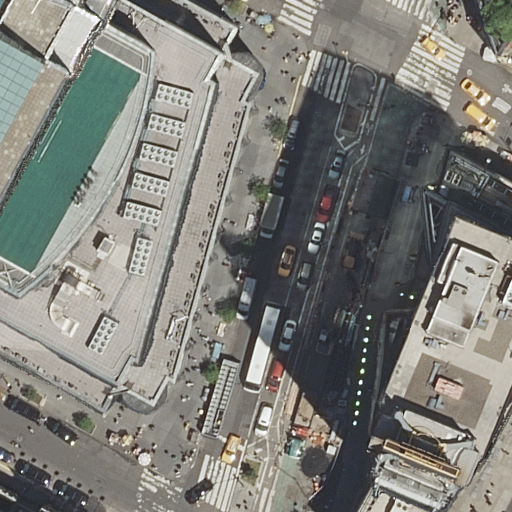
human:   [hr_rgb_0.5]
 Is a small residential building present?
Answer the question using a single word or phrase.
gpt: yes

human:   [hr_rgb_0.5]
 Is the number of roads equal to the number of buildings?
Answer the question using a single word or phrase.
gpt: no

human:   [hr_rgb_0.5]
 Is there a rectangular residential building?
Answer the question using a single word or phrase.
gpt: yes

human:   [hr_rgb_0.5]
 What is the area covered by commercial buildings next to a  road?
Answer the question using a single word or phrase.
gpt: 1088m2

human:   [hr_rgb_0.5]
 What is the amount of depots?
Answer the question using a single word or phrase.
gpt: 0

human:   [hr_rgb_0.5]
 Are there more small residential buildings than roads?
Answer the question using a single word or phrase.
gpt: no

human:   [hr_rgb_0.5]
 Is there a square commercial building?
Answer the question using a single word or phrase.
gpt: no

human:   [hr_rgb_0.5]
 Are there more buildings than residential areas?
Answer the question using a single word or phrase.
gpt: yes

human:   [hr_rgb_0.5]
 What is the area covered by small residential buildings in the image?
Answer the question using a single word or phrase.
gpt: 6m2

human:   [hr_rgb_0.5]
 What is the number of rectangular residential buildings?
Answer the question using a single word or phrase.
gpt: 1

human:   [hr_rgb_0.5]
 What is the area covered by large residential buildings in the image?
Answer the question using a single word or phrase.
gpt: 1369m2

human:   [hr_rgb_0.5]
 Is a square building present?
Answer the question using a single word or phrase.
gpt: no

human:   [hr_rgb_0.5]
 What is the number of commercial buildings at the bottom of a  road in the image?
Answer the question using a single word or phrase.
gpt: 0

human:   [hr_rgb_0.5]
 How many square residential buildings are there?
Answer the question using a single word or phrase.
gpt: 0

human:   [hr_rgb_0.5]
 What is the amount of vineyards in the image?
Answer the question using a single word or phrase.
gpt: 0

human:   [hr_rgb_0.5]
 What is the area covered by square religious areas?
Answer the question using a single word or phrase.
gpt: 0m2

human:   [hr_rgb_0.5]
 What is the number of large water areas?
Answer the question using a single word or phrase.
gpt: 0

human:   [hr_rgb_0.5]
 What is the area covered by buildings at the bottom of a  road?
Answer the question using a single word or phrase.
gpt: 1376m2

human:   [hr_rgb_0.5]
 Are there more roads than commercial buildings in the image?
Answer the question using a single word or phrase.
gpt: yes

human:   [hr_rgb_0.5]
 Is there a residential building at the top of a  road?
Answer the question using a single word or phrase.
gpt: no

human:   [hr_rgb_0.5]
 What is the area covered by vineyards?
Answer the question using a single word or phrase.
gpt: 0m2

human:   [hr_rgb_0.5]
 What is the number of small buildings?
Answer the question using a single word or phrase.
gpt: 2

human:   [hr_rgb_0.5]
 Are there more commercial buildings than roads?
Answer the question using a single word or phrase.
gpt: no

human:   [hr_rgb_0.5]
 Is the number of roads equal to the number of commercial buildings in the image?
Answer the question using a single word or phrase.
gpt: no

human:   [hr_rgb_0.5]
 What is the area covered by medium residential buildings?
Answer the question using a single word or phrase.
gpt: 0m2

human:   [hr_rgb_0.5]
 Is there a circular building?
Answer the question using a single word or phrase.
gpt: no

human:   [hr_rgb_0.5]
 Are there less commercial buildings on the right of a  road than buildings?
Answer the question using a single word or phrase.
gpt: yes

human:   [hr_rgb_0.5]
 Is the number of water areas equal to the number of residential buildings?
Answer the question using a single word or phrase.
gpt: no

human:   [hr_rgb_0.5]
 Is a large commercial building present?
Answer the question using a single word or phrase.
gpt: yes

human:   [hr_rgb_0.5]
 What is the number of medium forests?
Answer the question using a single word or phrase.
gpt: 0

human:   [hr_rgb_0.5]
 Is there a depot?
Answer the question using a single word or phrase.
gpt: no

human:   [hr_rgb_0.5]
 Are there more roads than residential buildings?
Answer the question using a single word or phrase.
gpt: yes

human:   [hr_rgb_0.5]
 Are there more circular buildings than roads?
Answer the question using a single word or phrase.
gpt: no

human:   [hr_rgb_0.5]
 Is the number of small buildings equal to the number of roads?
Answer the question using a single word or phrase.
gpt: no

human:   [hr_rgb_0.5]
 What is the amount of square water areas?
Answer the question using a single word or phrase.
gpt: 0

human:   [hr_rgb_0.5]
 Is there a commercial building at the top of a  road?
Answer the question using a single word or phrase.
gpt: yes